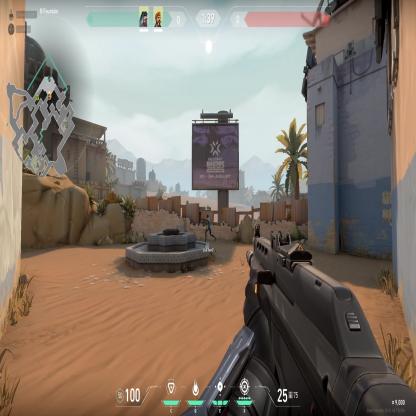
Label: teammate